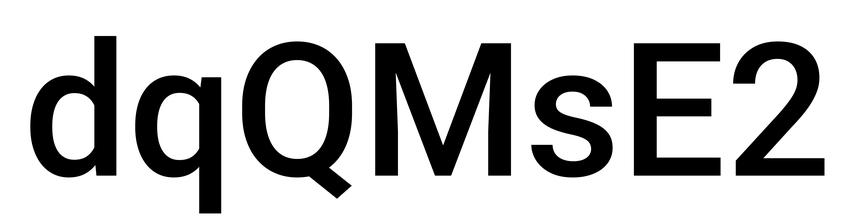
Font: Roboto_Medium